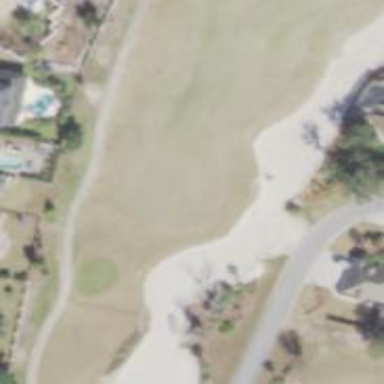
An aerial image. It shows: View of golf hole.